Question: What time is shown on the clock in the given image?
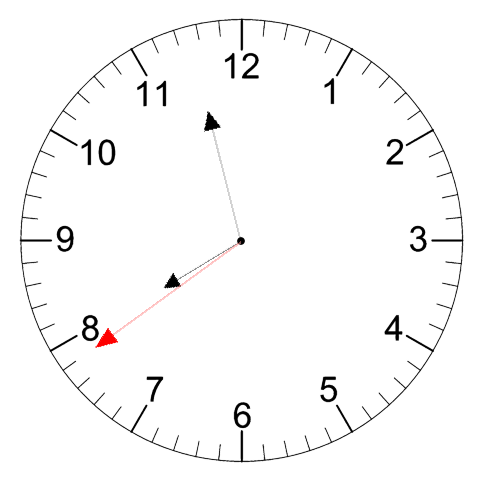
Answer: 07:57:39